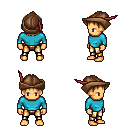
a pixel art fantasy rpg character, male body template, human, tanned skin, teal long-sleeve shirt, gold greaves, brown plain hairstyle, leather cap, four views (front, back, left, right), 2x2 character sprite sheet, small pixel art, hard edges, no anti-aliasing